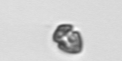
Label: Heterocapsa_rotundata